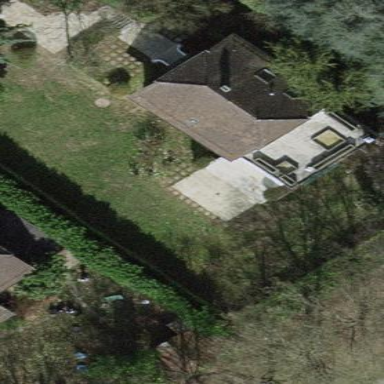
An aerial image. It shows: Garden enclosed by fence.